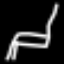
Label: chair